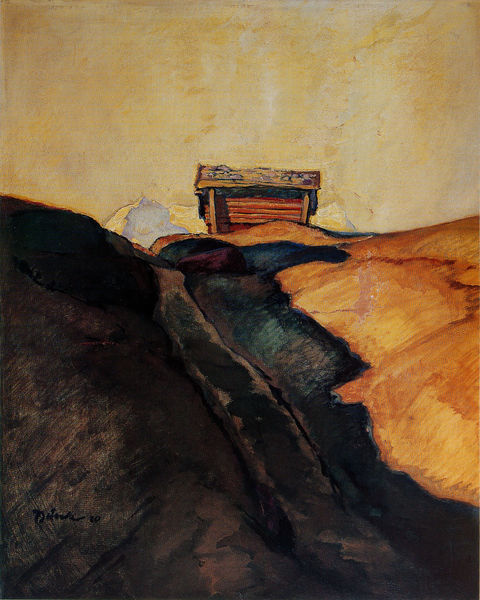
Titel: Weg ins Gebirge
Künstler: Paul Bürck
Standort: Privatbesitz
Institution: Privatbesitz
Schlagwörter: berg, blau, dunkel, felsen, himmel, schatten, wasser, wolken, fluss, gelb, grün, impressionismus, landschaft, ocker, braun, grau, hell, holz, licht, orange, schwarz, dach, gebäude, haus, rot, schnee, weg, steine, signatur, bach, dämmerung, einsamkeit, hügel, morgen, natur, sonnenaufgang, hütte, pfad, sonne, tal, wasserfall, ruhe, abstrakt, berge, bergig, fels, gebirge, gipfel, gletscher, sonnenuntergang, alm, schlucht, kuppel, unterstand, inschrift, abendrot, menschenleer, bergspitze, farbflächen, frieden, österreich, kontraste, holzhütte, morgenrot, kate, bergrücken, tirol, abenddämmerung, heuschober, wagenspur, morene, mure